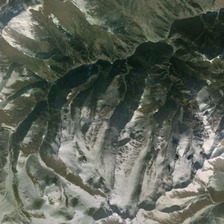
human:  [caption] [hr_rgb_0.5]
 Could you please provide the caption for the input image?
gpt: white snows are on the top of mountains .

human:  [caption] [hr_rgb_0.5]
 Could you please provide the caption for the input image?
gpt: white snows are on the top of mountains .

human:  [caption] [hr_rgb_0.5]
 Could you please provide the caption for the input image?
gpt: white snows are on the top of mountains .

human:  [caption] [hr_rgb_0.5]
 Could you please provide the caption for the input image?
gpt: white snows are on the top of mountains .

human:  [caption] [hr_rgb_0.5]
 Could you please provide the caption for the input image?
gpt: white snows are on the top of mountains .